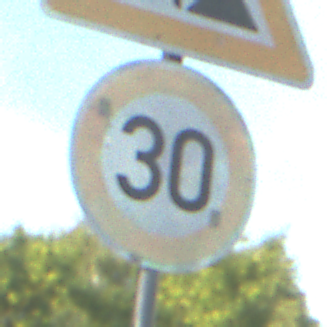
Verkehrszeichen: Geschwindigkeit30
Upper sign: Arbeitsstelle
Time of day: SunriseSunset
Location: Outdoor (Suburban)
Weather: PartlyCloudy
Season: NotSpecified
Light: Natural